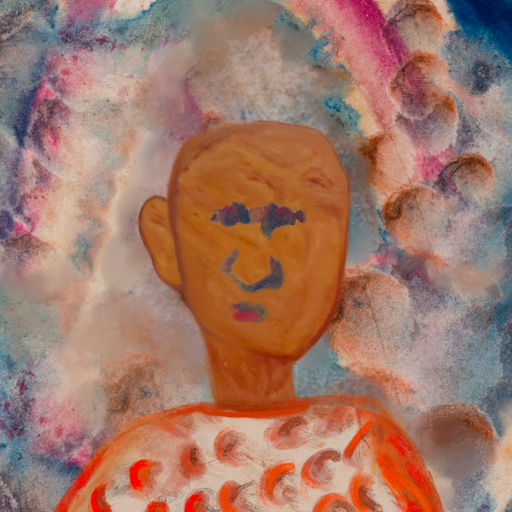
Background: Rupkatha, Head And Neck Front: Pious_Lady, Face Front: In_The_Sun, Bust: Rupkatha, Hair Front: Blank, Head Accessory: Blank, Second Necklace: Blank, Necklace: Blank, Baby: Blank